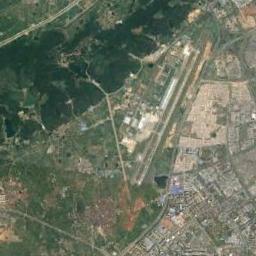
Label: airport